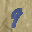
Label: 9